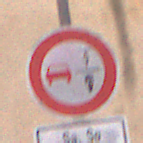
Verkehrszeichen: VerbotUeberholenEinspurigeFahrzeuge
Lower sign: ZeitangabenMitBeschraenkungAufWochentage9
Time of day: Midday
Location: Outdoor (Urban)
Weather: Overcast
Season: NotSpecified
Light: Natural